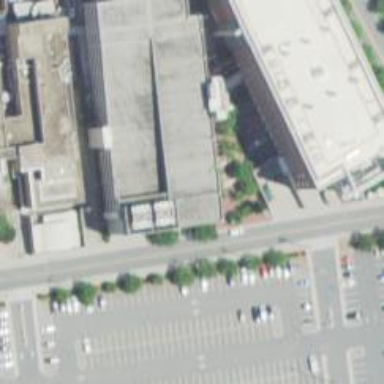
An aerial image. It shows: Multi-storey parking building.